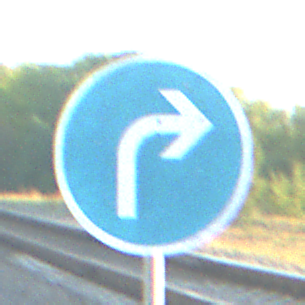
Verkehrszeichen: VorgeschriebeneFahrtrichtungRechts
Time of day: SunriseSunset
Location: Outdoor (RoadRail)
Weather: Clear
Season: NotSpecified
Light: Natural